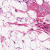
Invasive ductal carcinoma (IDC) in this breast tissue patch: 0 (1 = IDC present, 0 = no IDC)